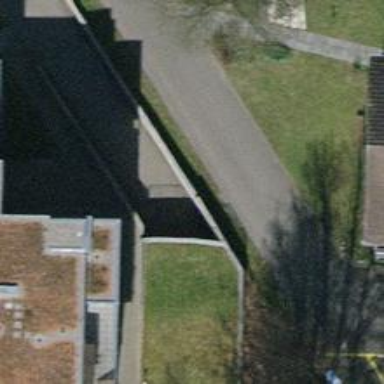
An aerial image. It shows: Parking entrance.